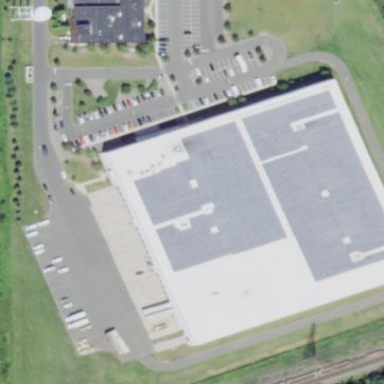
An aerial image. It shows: Warehouse.